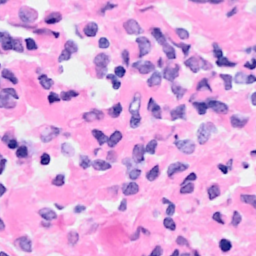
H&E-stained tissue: Breast